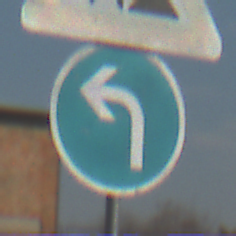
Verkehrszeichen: VorgeschriebeneFahrtrichtungLinks
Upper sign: Arbeitsstelle
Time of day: MorningAfternoon
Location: Outdoor (Suburban)
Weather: PartlyCloudy
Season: NotSpecified
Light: Natural